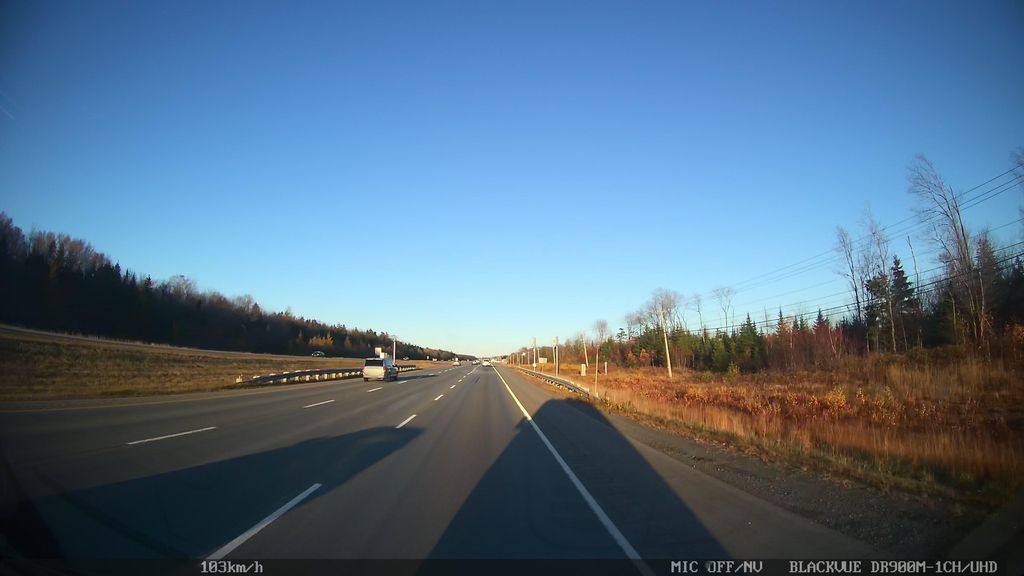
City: halifax